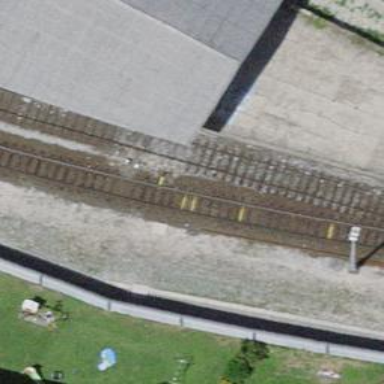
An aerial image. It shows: Railway yard with one track.